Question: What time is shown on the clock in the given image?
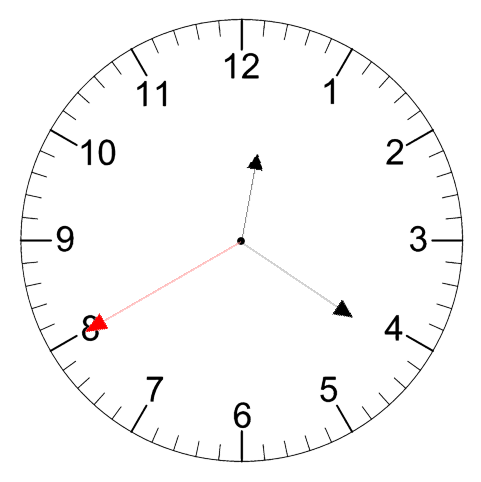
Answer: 12:20:40